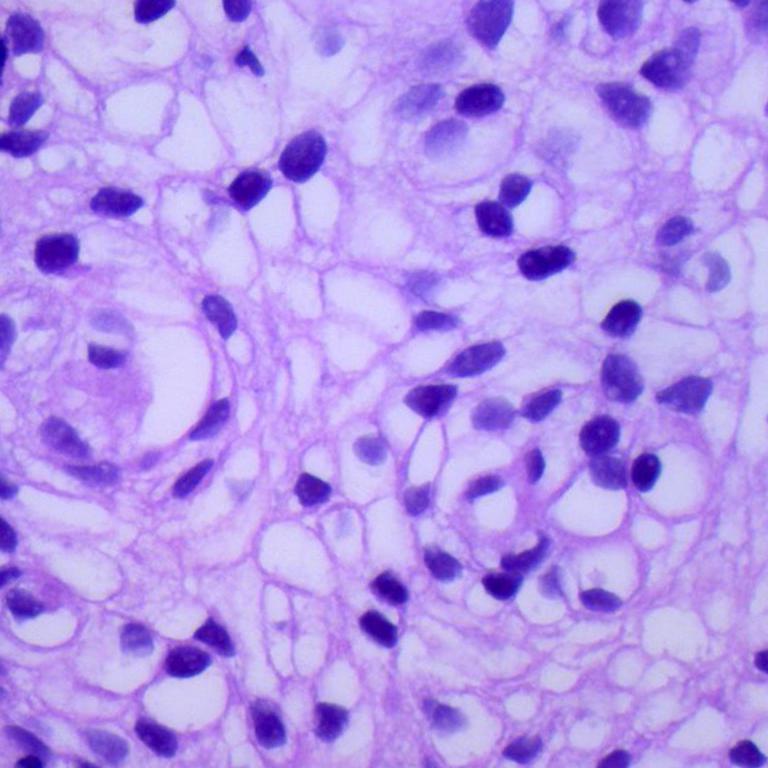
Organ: lung
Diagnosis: squamous carcinomas